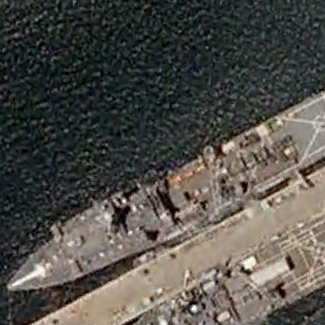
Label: combat